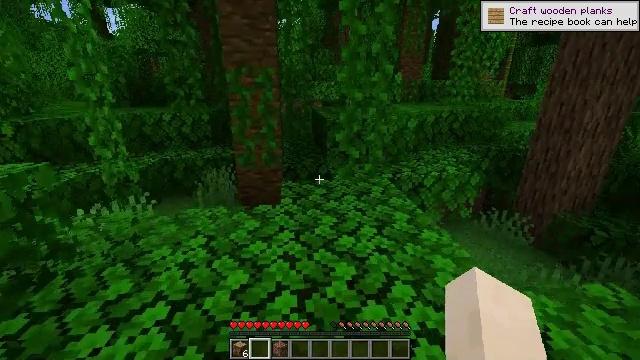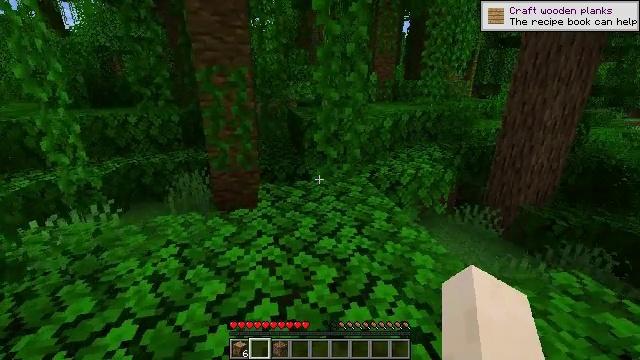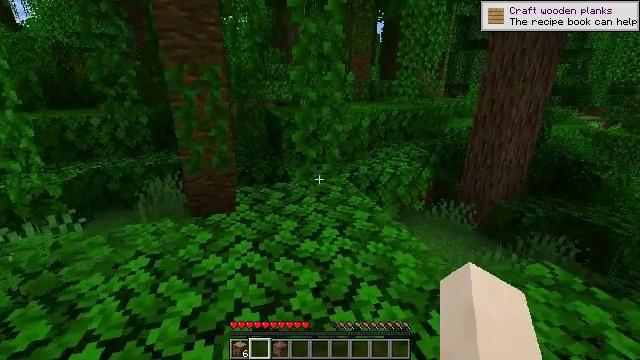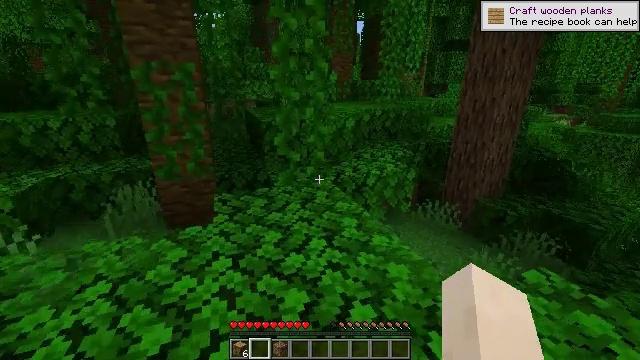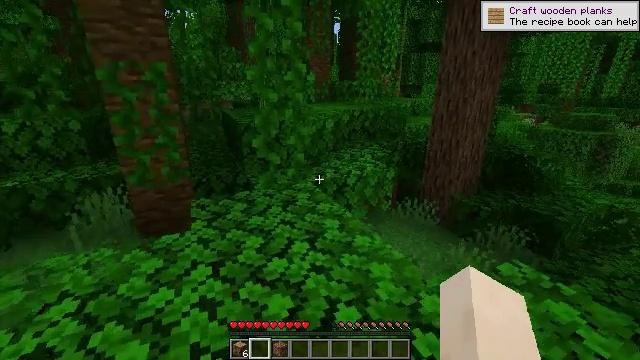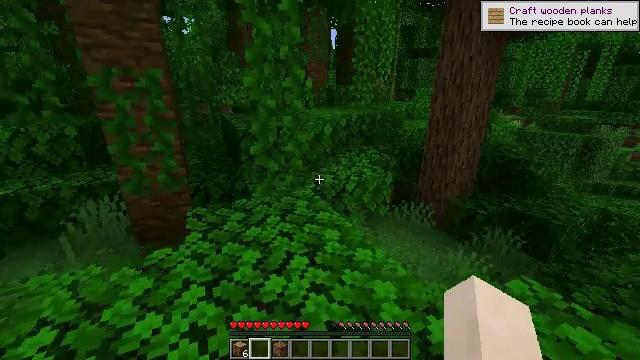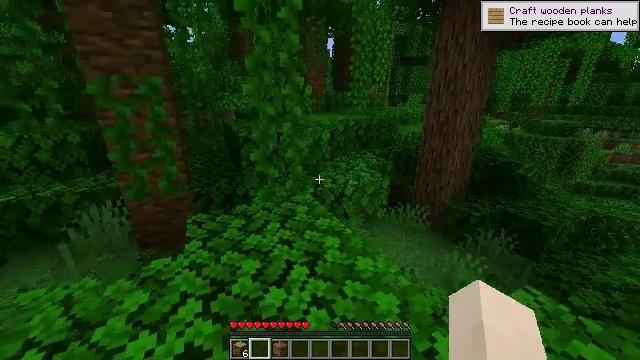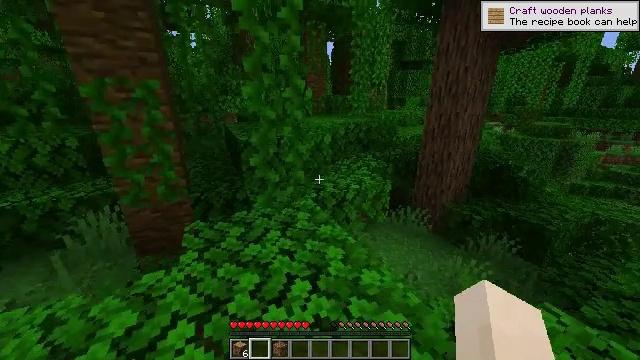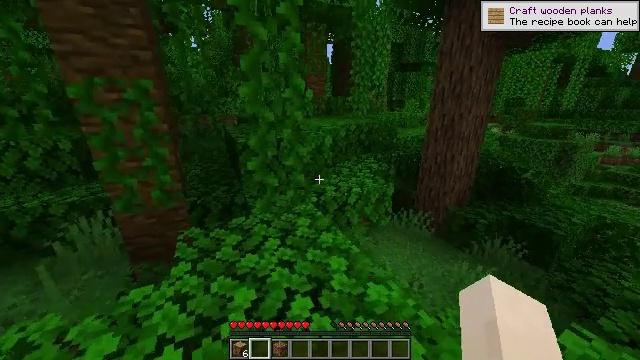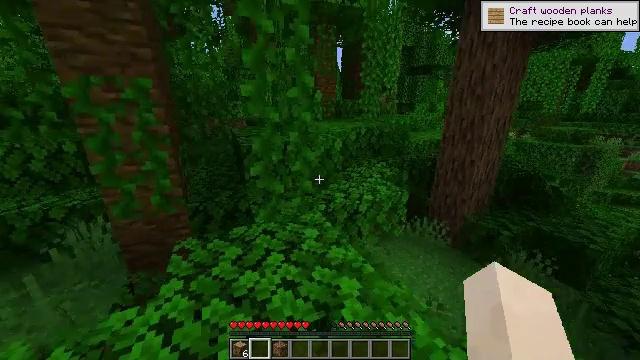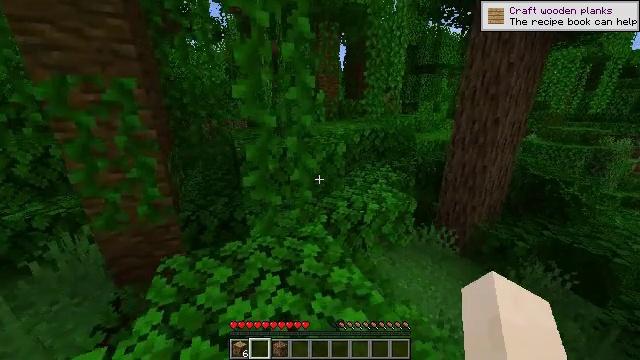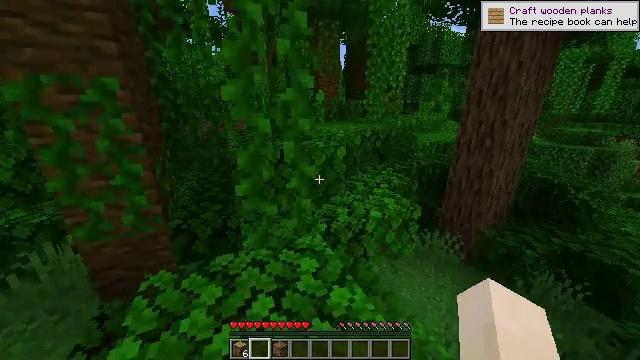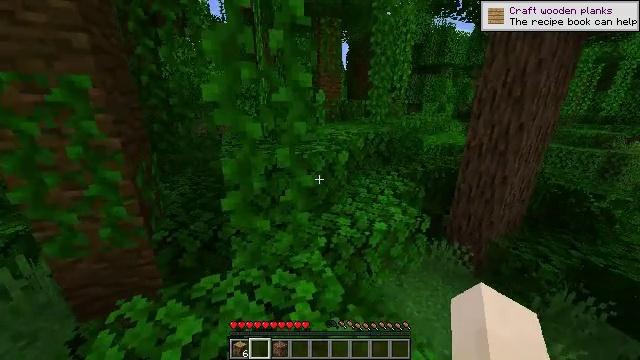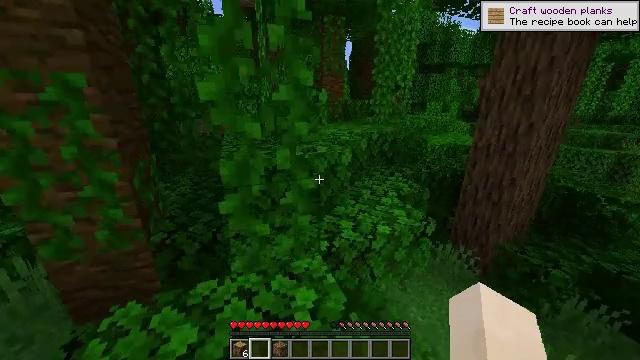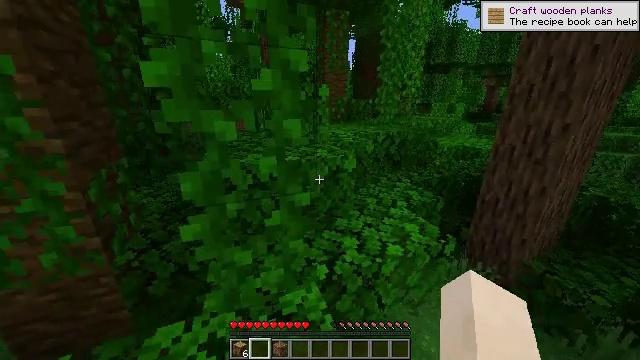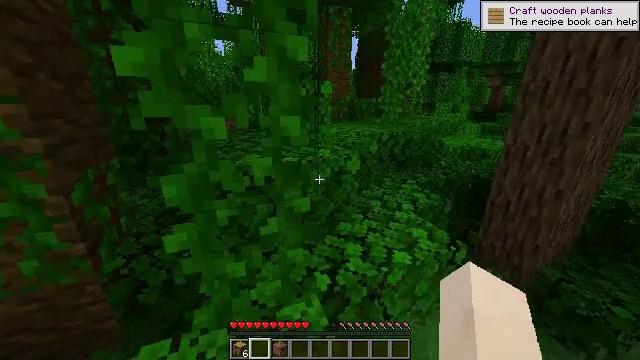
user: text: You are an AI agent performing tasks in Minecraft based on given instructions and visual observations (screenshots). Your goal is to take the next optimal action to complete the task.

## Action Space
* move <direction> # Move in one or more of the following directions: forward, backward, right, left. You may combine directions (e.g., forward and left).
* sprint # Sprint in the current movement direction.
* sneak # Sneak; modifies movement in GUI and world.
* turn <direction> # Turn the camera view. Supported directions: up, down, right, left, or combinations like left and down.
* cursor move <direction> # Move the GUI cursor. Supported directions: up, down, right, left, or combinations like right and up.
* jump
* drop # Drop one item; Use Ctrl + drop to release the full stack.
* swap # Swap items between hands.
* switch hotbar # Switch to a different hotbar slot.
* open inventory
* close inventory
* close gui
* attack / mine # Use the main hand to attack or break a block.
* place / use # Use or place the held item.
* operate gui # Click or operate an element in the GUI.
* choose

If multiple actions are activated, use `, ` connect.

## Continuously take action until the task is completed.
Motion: motion action
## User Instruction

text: Remove the tripwire from its position.
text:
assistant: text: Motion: move forward, turn right
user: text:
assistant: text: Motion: move forward, turn right
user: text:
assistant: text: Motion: turn right
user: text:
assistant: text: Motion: move forward, turn right
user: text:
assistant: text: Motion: move forward
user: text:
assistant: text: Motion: move forward
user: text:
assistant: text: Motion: move forward
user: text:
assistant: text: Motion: move forward
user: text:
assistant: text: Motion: move forward, turn left
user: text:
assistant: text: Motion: move forward
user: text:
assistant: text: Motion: move forward
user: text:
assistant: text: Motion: move forward
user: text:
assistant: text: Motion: move forward
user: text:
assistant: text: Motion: move forward
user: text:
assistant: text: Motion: move forward
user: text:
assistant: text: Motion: move forward, turn left, jump
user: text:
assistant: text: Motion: move forward, turn left, jump
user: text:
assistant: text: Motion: move forward, jump
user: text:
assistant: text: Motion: move forward, jump
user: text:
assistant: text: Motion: move forward, jump
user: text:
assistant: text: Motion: move forward
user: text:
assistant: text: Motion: move forward
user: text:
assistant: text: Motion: move forward
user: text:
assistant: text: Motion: move forward
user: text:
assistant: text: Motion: move forward
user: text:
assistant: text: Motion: move forward
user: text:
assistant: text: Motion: move forward
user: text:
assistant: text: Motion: move forward
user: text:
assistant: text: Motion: move forward
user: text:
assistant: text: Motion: move forward